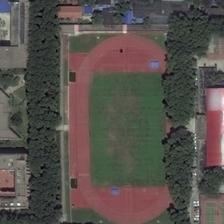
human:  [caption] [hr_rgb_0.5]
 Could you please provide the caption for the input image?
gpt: some buildings and green trees are around a playground .

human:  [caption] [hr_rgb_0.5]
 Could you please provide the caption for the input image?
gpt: the football field is embraced with luahs plants and there are some small courts aside .

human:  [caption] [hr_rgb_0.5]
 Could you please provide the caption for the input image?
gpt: a playground between two rows of green plants is surrounded by many buildings .

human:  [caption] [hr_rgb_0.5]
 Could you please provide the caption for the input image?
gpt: a playground is surrounded by some green trees and many buildings .

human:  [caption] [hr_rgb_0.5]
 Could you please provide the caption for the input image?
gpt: a playground between two rows of green plants is surrounded by many buildings .